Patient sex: M
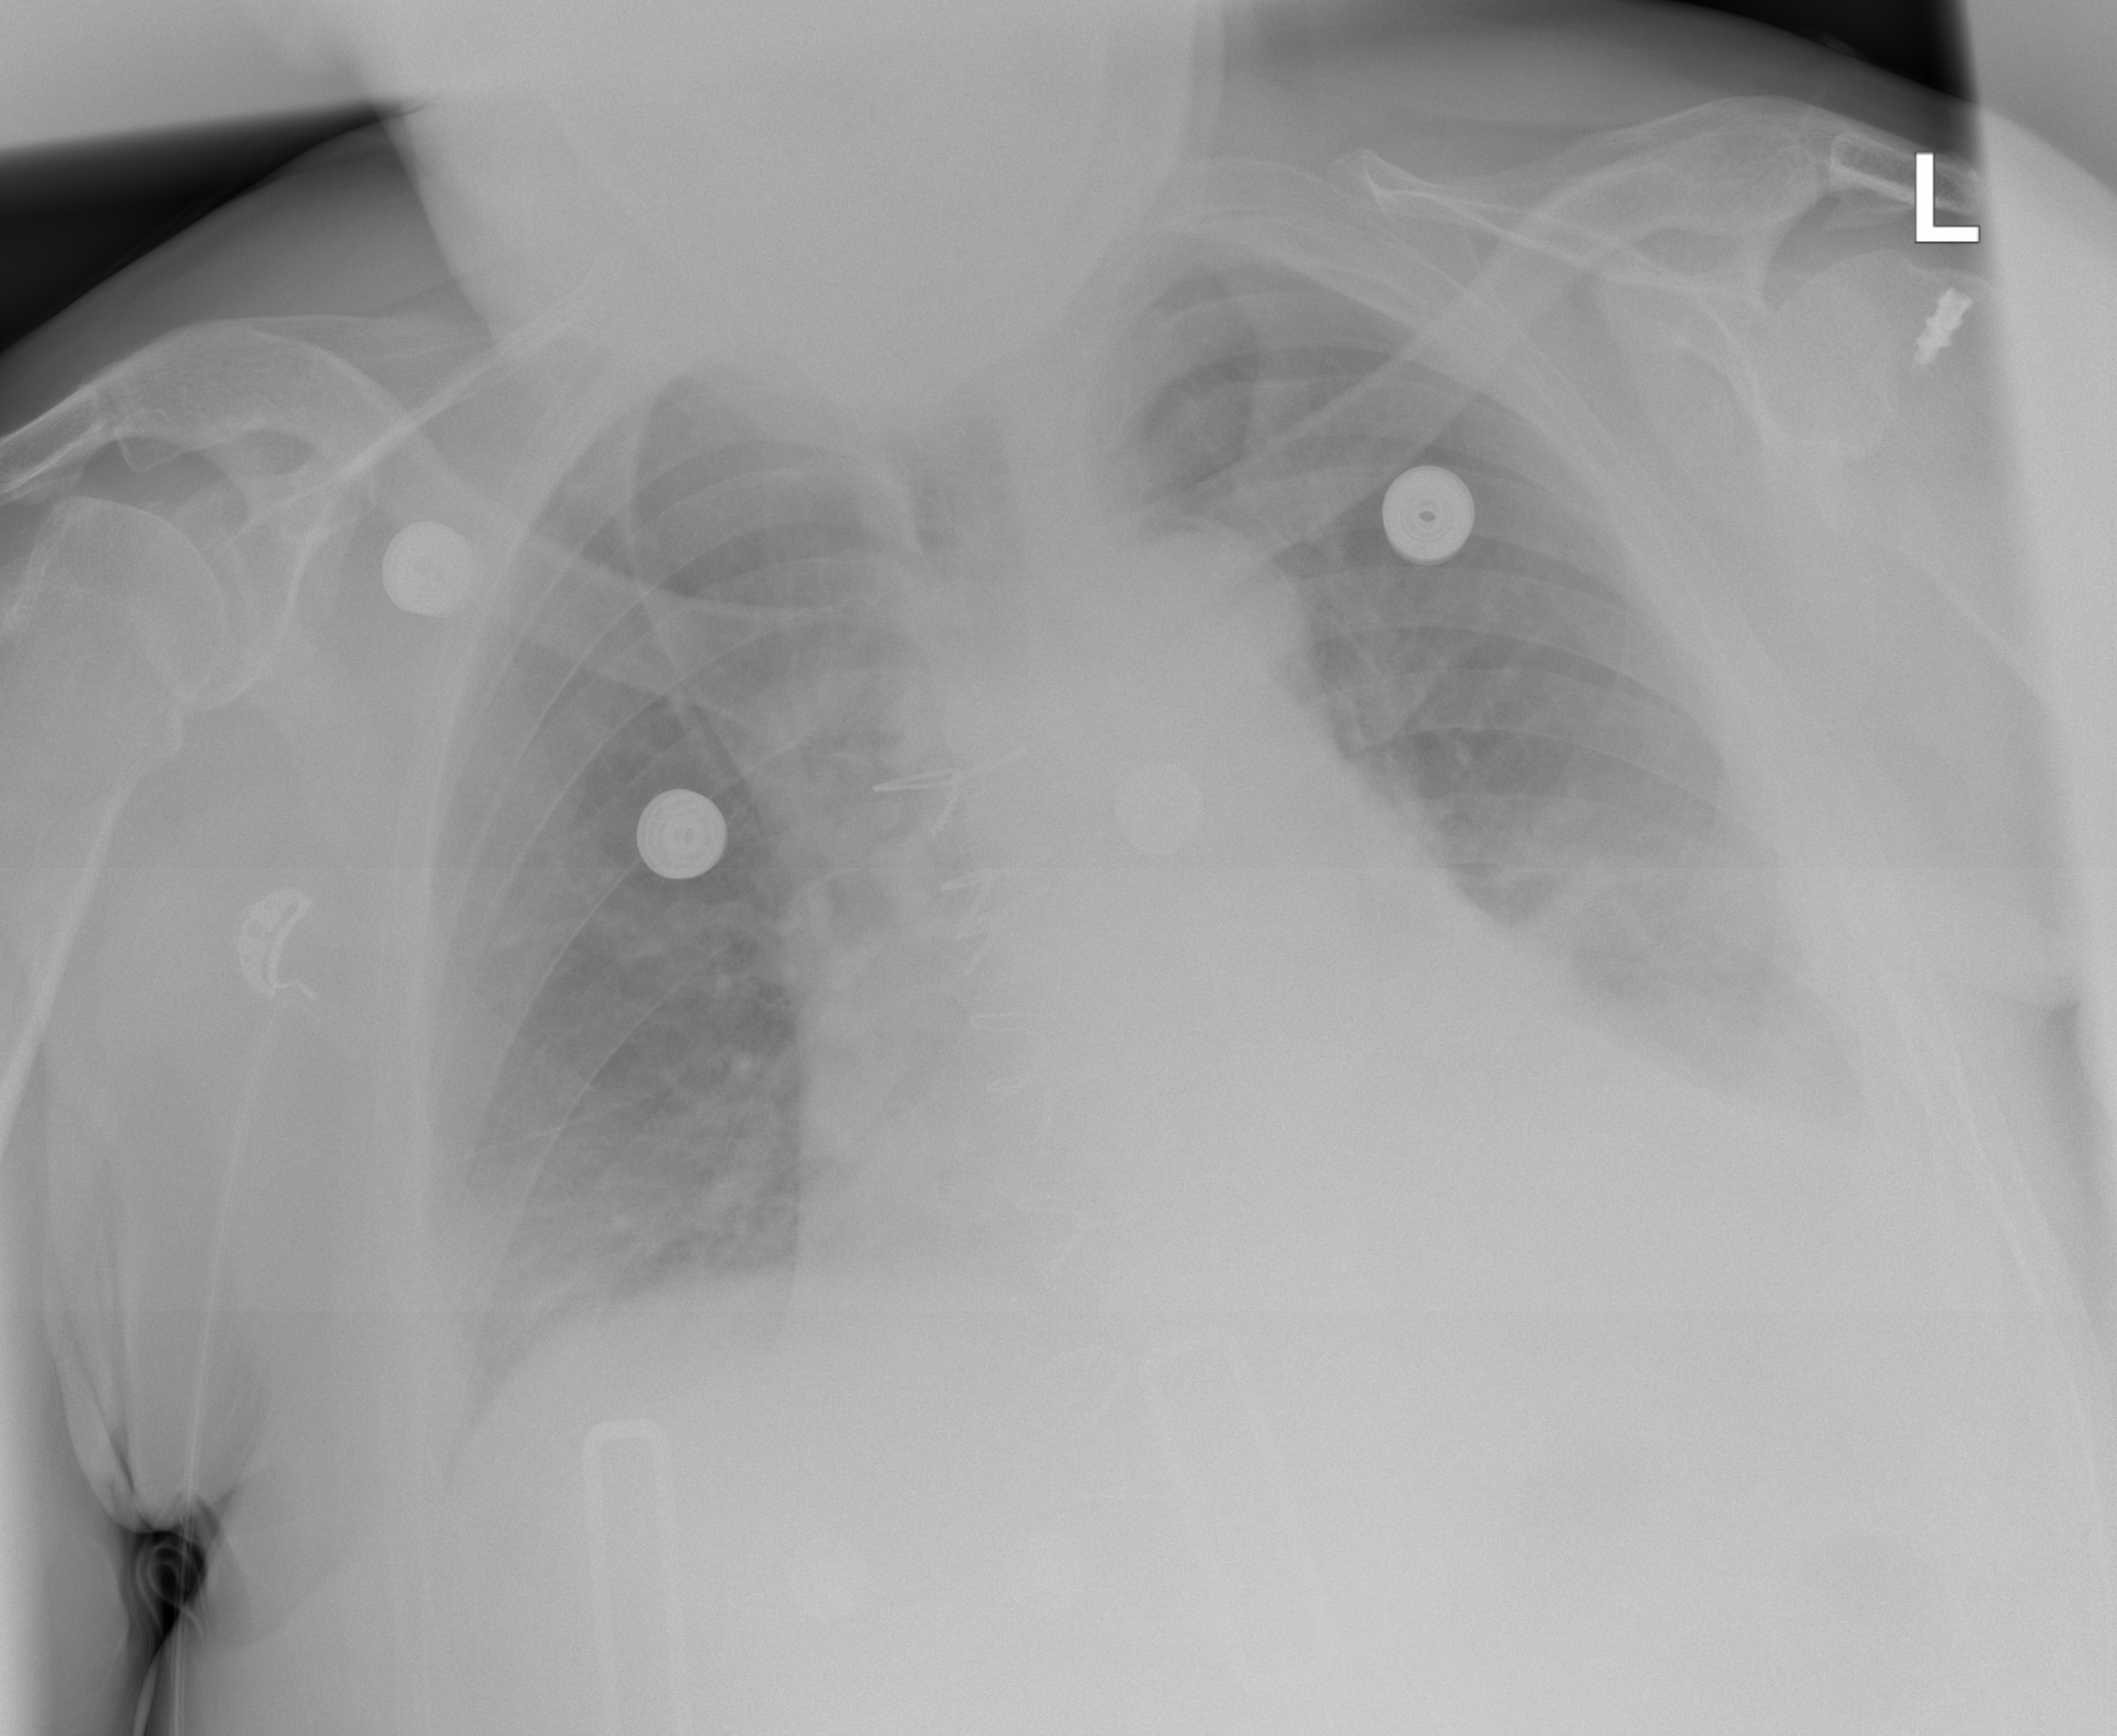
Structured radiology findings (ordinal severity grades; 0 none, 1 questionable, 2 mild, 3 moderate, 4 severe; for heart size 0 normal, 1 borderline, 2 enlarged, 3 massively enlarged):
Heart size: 2
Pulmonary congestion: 0
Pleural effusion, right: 0
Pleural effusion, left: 2
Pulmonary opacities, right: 0
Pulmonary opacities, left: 2
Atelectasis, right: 0
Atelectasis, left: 2